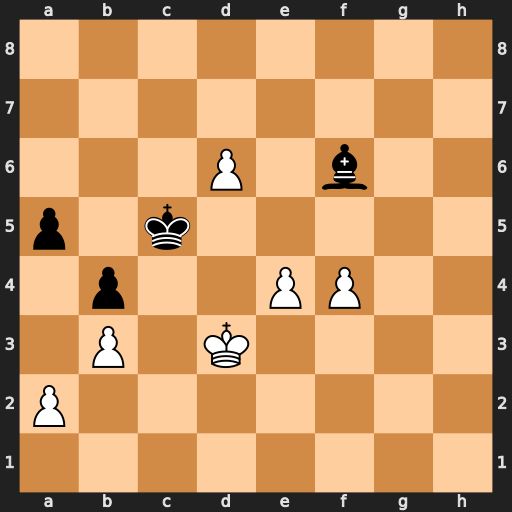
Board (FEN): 8/8/3P1b2/p1k5/1p2PP2/1P1K4/P7/8
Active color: w
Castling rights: -
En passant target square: -
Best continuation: e5 Bd8 Ke4